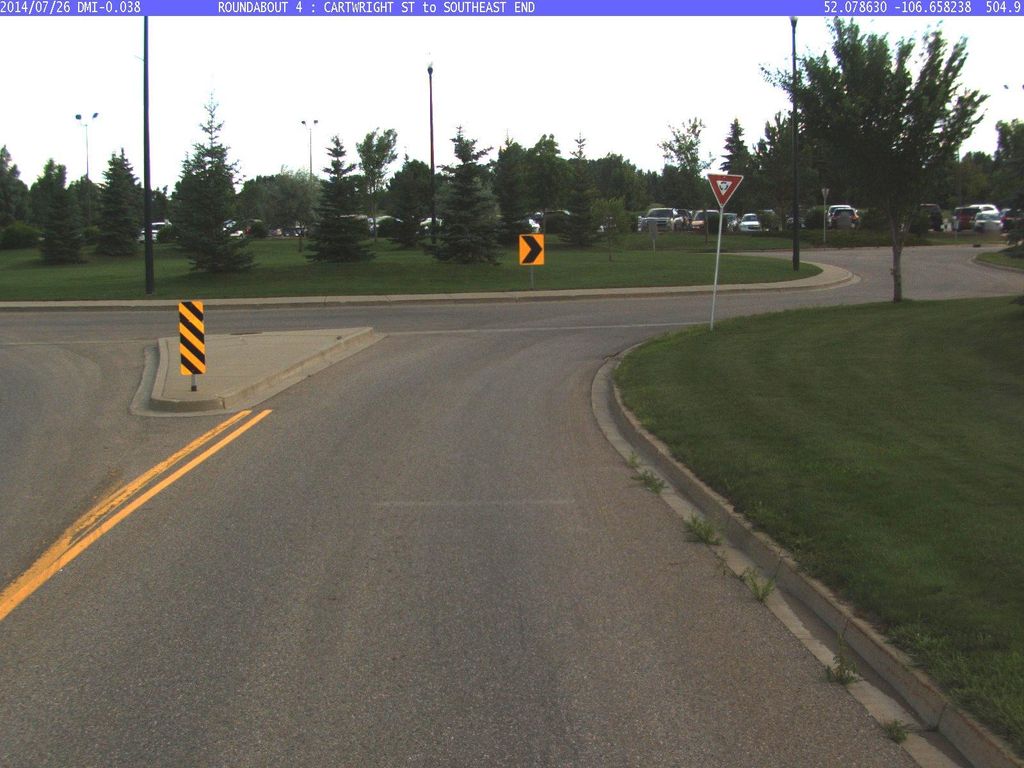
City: saskatoon